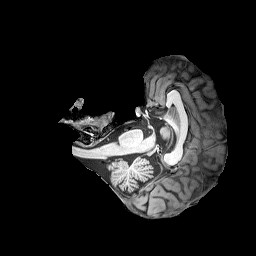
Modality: T1w
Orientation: axial
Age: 34
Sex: male
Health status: healthy